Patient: sex F, age 75
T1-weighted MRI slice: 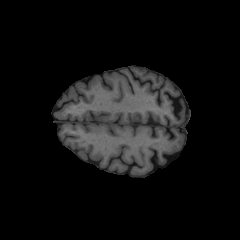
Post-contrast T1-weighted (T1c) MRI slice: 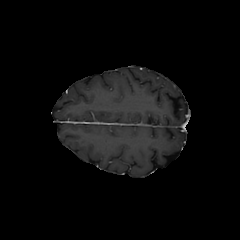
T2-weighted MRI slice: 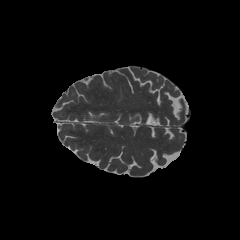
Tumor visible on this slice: no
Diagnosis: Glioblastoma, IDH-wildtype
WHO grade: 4